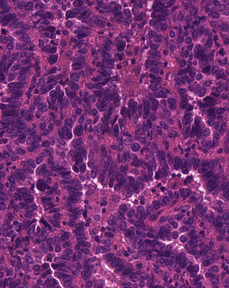
Tumor epithelial tissue: yes
Tumor-associated stroma tissue: no
Normal tissue: no